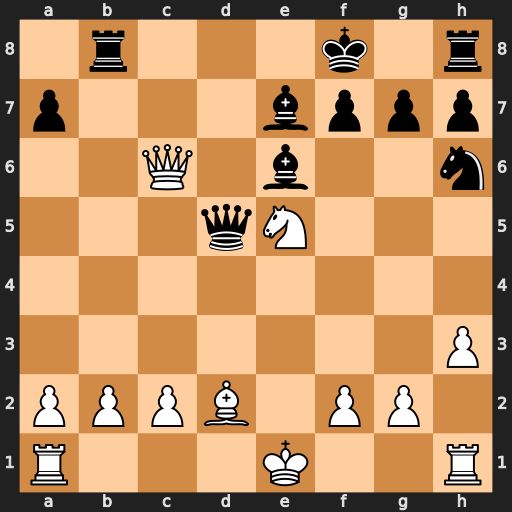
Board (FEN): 1r3k1r/p3bppp/2Q1b2n/3qN3/8/7P/PPPB1PP1/R3K2R
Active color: w
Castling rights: KQ
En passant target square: -
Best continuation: Qxd5 Bxd5 Nd7+ Ke8 Nxb8